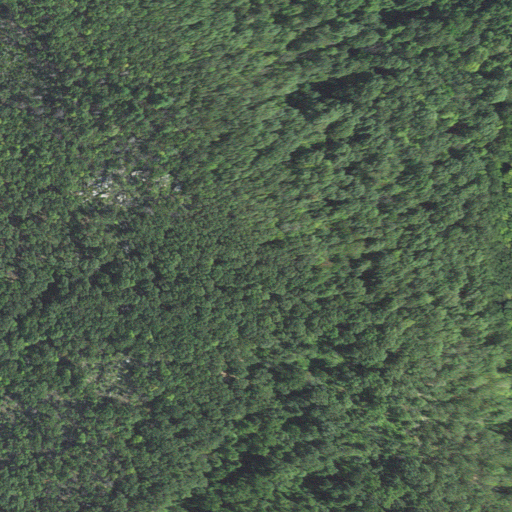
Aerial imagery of mountain in North Carolina named Dugger Mountain containing deciduous forest and mixed forest